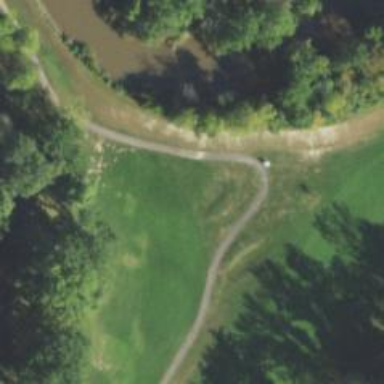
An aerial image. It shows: Scenic golf course with fairway.